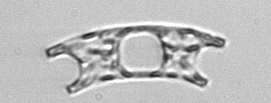
Label: Eucampia